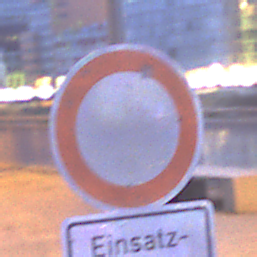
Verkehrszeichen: VerbotFahrzeugeAllerArt
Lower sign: BesondereFahrzeugeUndTransportgueter3
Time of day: Night
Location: Outdoor (Urban)
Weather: PartlyCloudy
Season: NotSpecified
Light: Artificial